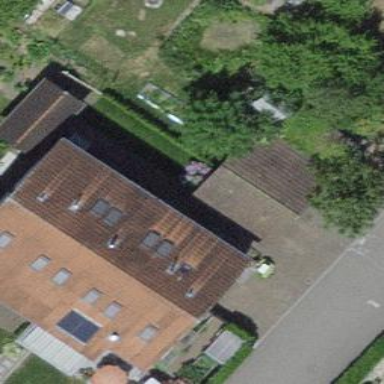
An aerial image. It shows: Garage.